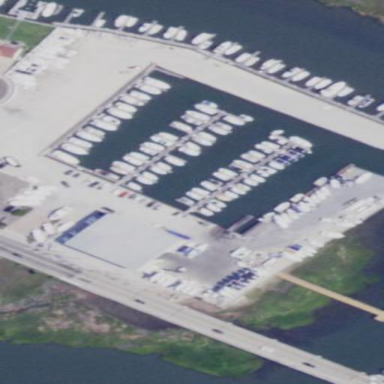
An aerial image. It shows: Boatyard located near waterway.